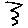
Label: zigzag